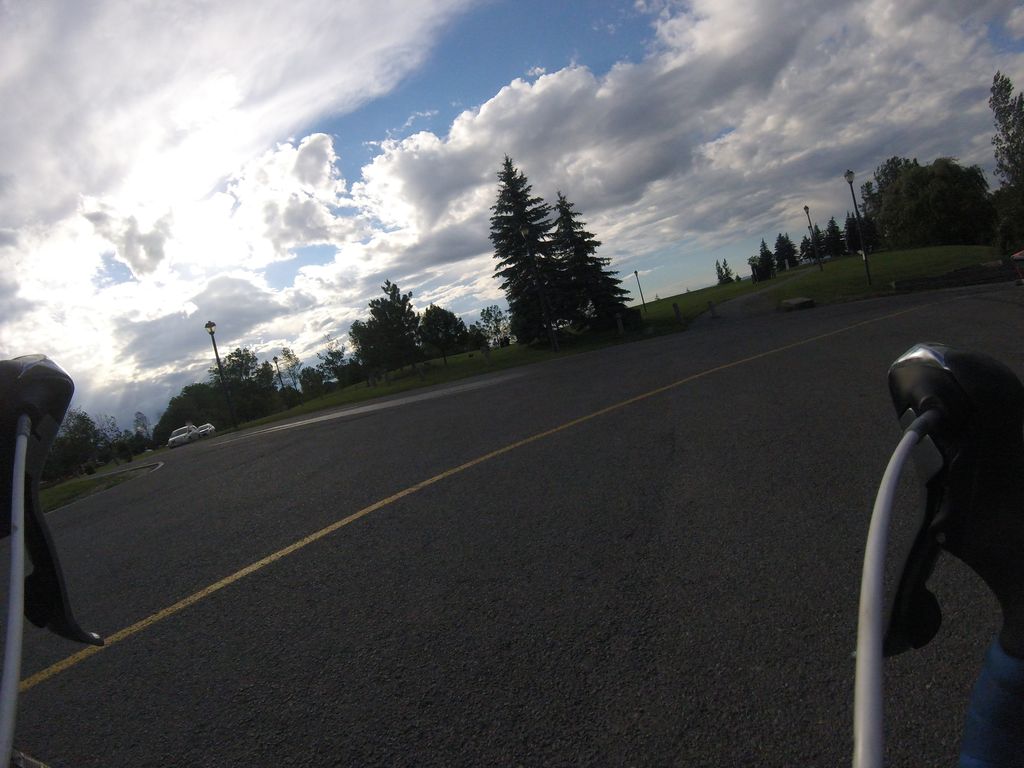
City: ottawa-gatineau